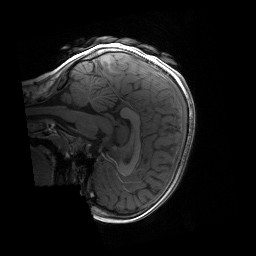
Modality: T1w
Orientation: sagittal
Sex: female
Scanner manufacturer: siemens
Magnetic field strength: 3 T
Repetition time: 1.9 s
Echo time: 0.00243 s